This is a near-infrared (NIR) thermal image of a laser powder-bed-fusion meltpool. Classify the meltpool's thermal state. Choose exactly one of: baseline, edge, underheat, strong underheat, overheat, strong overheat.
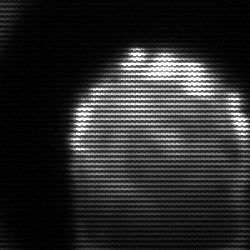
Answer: edge